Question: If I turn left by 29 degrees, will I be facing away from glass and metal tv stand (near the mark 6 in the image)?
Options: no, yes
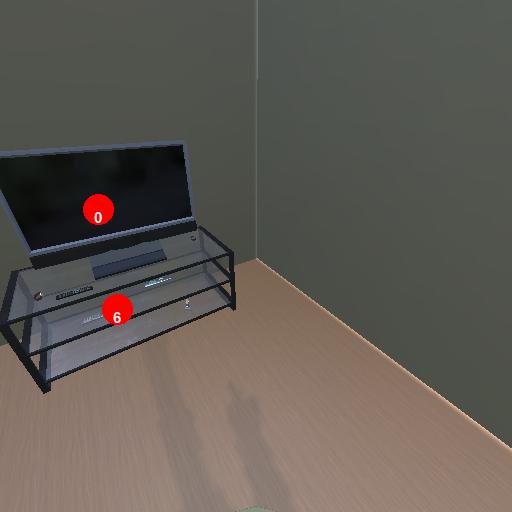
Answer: no